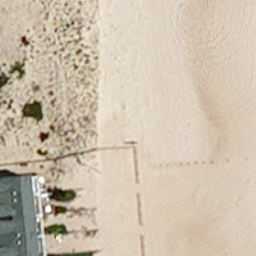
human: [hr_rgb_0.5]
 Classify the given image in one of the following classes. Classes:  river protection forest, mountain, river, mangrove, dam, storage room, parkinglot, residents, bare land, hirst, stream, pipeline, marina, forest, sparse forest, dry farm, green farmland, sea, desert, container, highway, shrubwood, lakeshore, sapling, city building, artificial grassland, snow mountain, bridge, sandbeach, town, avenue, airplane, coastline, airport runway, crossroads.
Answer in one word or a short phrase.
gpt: sandbeach